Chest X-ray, PA view. Patient: 54 years old, sex M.
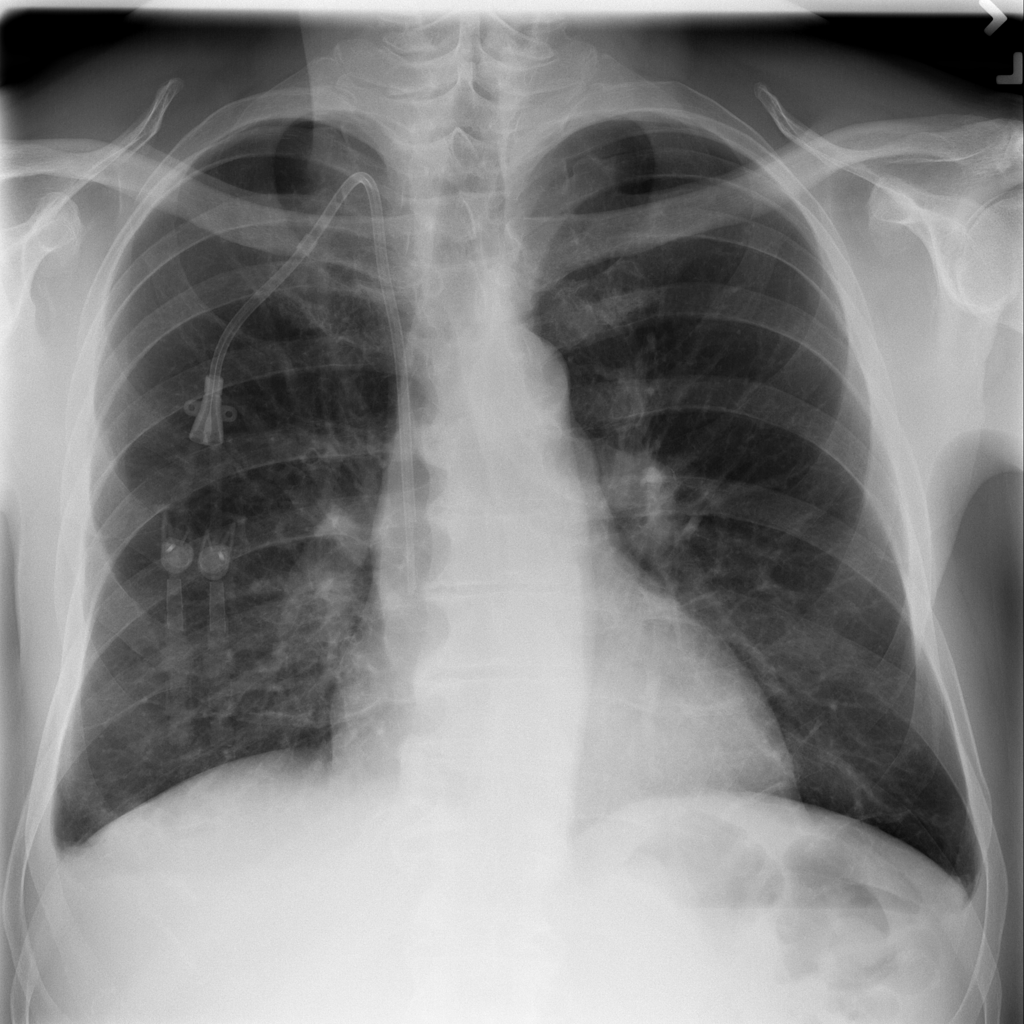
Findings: Effusion